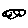
Label: cloud